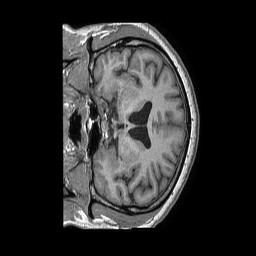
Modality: T1w
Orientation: coronal
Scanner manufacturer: philips
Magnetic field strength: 1.5 T
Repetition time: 0.007704 s
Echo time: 0.003563 s